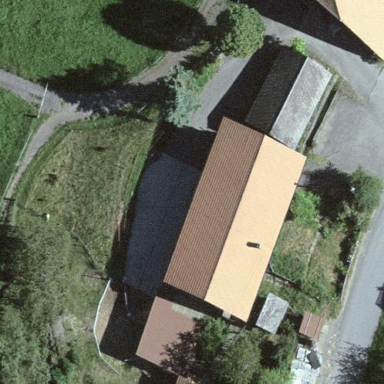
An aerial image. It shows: Shed.